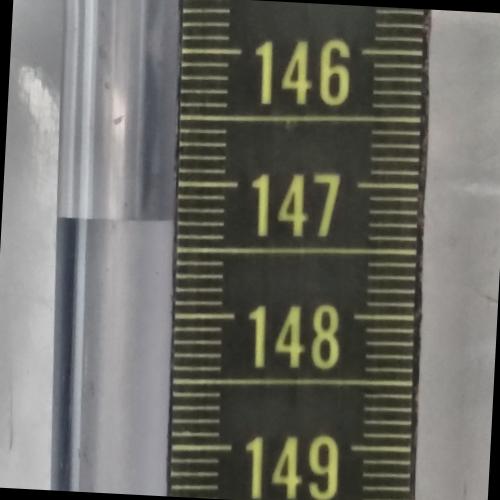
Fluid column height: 147.3 cm